Breast ultrasound image
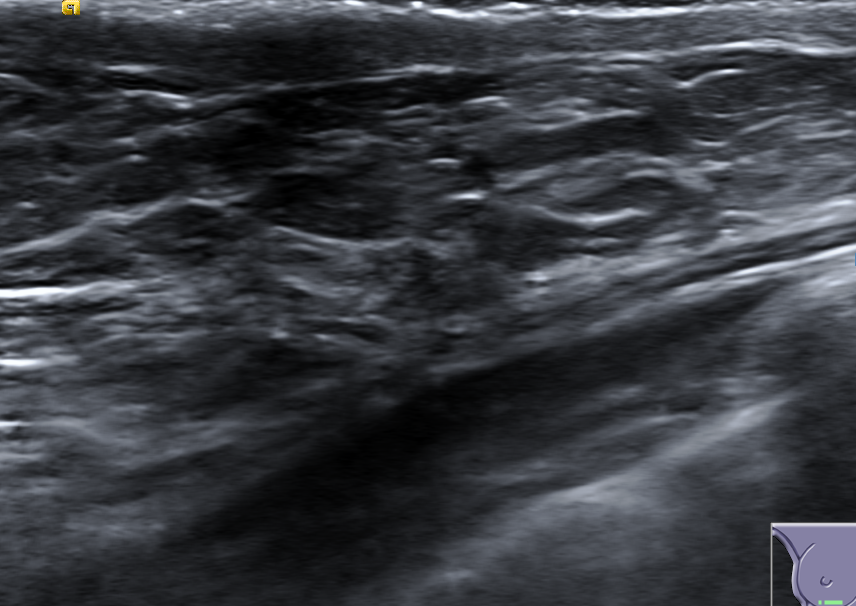
Diagnosis: normal